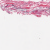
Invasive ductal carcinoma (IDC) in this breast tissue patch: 0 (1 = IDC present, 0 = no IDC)